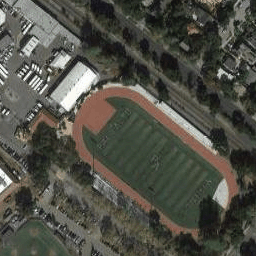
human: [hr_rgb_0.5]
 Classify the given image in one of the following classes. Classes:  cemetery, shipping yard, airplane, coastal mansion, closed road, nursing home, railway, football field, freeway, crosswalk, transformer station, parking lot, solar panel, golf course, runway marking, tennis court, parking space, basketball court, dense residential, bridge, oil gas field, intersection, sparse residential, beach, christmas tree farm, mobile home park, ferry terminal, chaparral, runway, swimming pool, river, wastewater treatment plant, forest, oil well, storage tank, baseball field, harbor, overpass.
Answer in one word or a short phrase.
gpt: football field